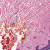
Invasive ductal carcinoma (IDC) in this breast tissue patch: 0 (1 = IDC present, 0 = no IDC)